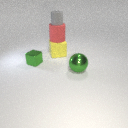
small gray rubber cylinder above large red rubber cylinder